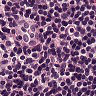
Metastatic tissue present: yes